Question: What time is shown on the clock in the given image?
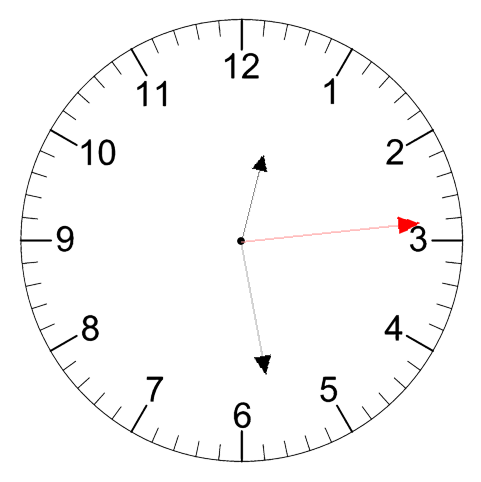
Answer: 12:28:14